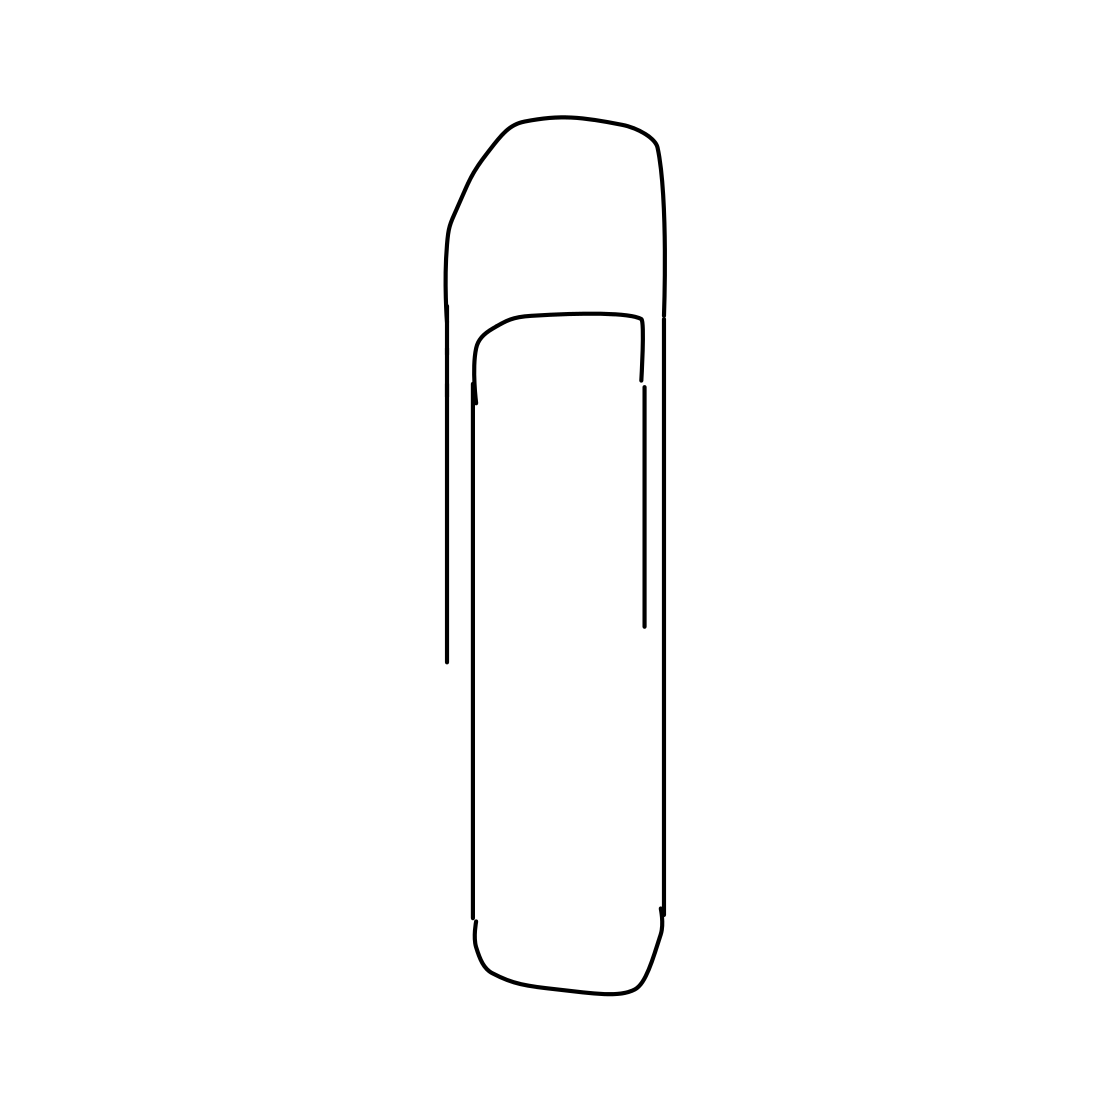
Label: paper clip